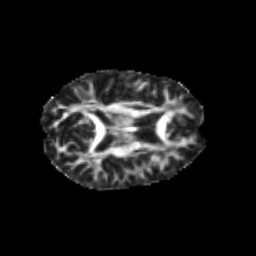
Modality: FA
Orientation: axial
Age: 31
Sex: female
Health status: healthy